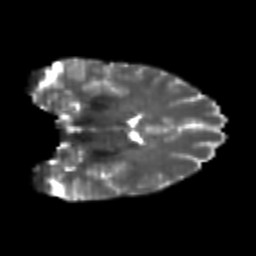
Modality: T2w
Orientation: coronal
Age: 25
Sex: female
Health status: healthy
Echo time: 0.074 s